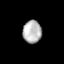
Tissue: lung
Cell type: Epithelial cells
Senescence score: 0.2259
Nuclear area (px): 419
Mean DAPI intensity: 180.635